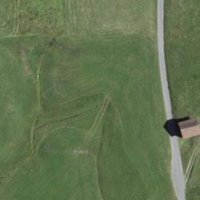
EUNIS habitat code: 24
Species observed at this site:
Plantago media